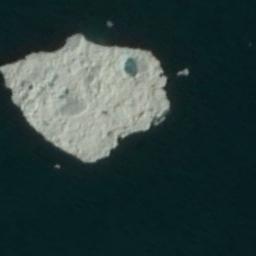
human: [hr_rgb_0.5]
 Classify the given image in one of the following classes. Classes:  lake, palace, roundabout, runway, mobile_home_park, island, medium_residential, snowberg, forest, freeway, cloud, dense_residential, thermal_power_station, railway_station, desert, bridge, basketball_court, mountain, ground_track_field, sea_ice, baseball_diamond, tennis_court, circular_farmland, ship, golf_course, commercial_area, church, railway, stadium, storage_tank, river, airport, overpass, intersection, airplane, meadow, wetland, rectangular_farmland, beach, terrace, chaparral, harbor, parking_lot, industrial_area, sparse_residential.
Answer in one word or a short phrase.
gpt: sea_ice